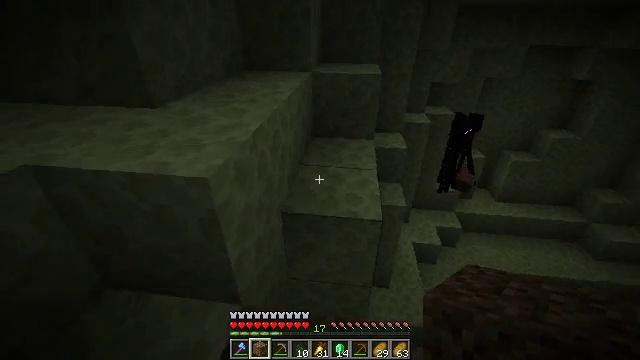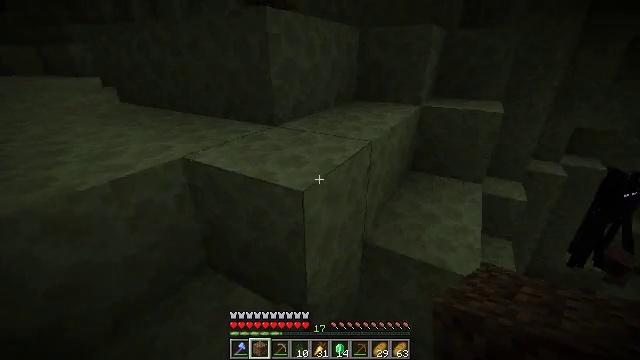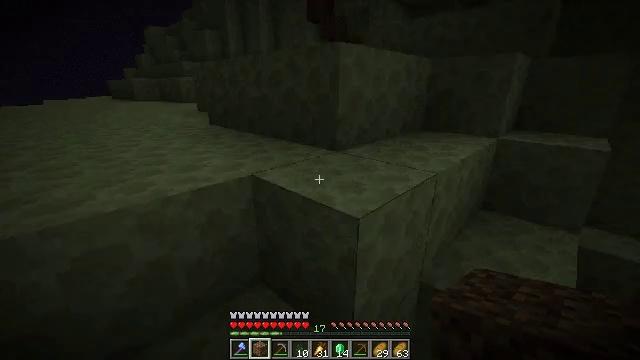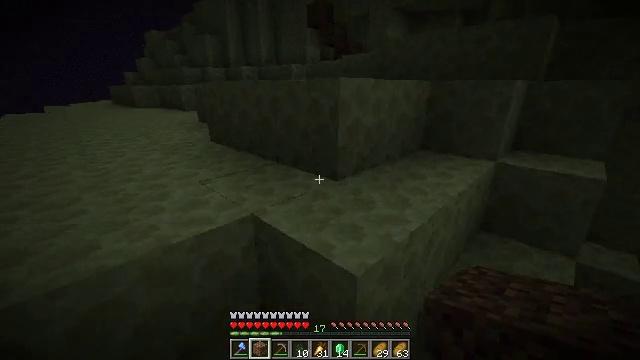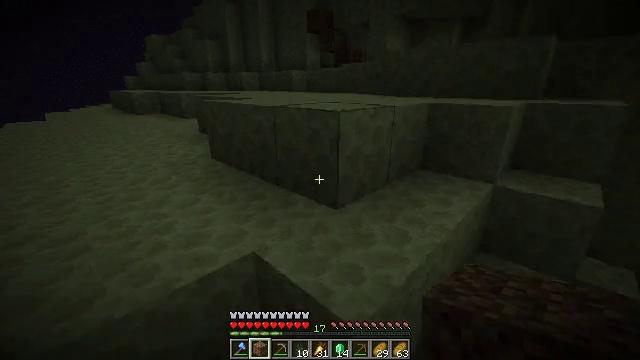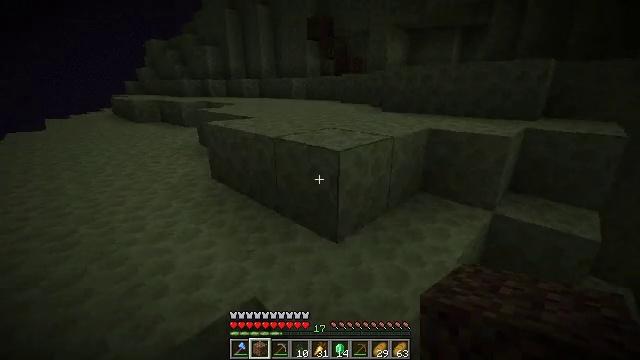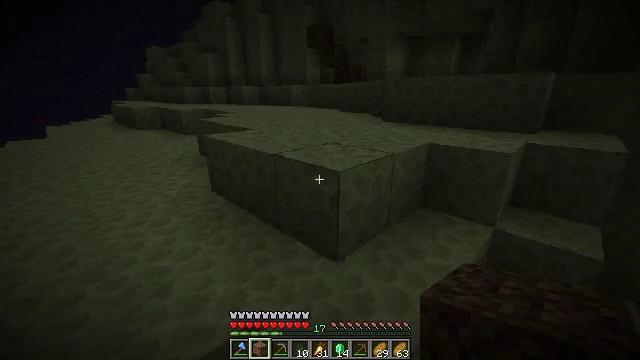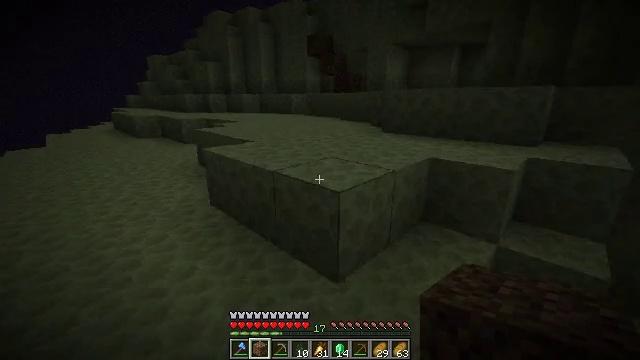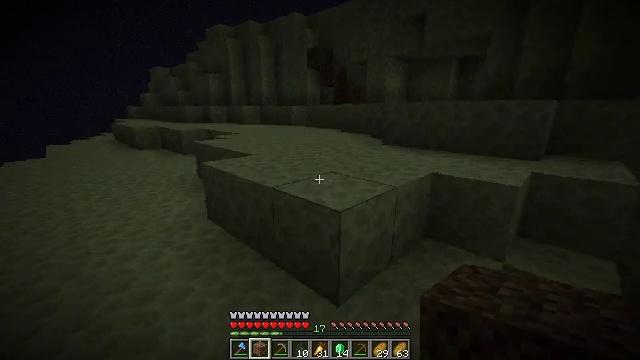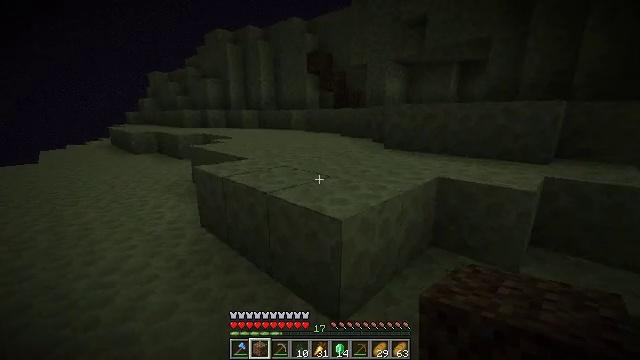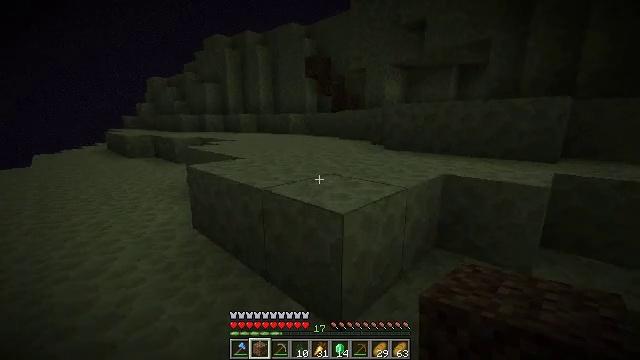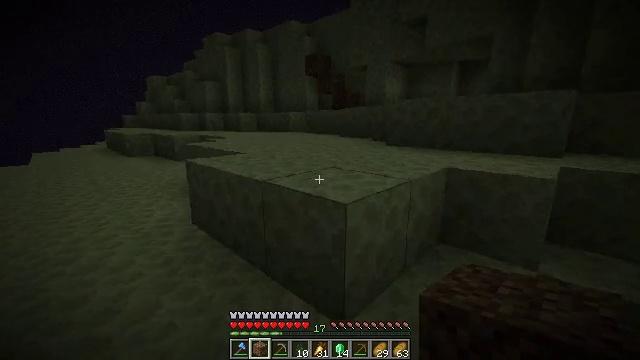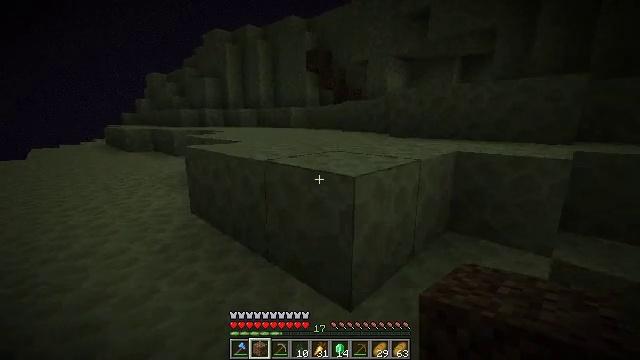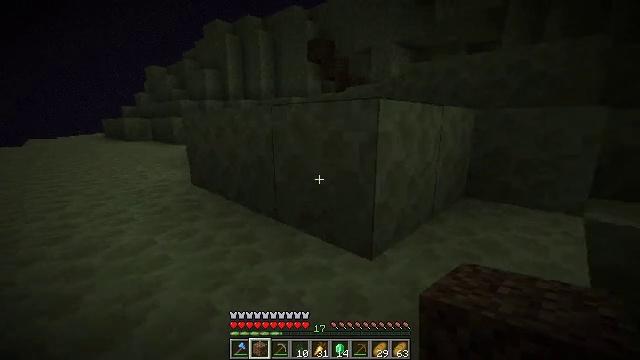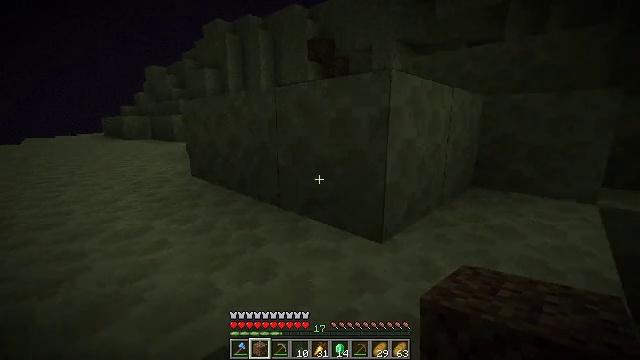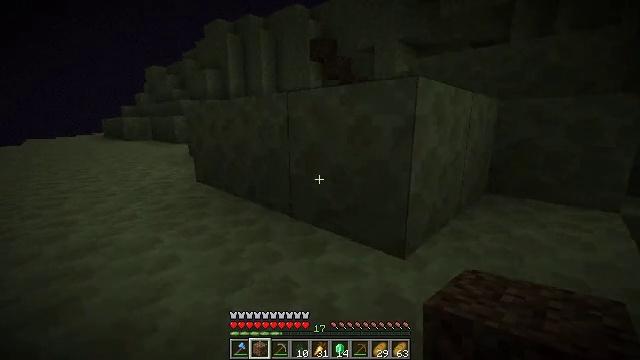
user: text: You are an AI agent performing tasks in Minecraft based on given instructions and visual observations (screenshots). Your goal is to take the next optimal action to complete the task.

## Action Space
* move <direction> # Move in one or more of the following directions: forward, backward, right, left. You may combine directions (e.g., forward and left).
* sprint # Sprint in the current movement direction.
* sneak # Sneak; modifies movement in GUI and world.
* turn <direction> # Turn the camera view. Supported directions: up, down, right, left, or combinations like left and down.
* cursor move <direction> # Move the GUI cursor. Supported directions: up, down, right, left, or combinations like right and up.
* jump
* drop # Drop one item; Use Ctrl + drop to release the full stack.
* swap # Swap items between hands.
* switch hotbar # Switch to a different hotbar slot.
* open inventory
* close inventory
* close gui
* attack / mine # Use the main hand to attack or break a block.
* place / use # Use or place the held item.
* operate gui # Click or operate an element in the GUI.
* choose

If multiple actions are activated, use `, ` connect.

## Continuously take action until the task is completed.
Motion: motion action
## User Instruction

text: Extract end stone with a pickaxe.
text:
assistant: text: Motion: turn left and up
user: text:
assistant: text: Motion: turn left and up
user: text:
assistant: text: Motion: move forward, jump
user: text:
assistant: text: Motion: move forward, jump
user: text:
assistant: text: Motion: move forward, jump
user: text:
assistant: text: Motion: move forward, jump
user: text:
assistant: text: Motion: move forward, turn up, jump
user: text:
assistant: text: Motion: move forward, turn up, jump
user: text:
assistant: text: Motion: move forward, turn up, jump
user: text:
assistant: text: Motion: move forward, turn up, jump
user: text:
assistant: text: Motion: move forward, jump
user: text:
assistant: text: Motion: move forward, jump
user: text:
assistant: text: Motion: move forward, jump
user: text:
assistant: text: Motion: move forward, jump
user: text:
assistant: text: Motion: move forward, jump
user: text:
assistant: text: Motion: move forward, jump, switch to hotbar 2
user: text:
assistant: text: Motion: move forward, jump, switch to hotbar 2
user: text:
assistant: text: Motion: move forward, jump, switch to hotbar 2
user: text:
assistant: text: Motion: move forward, jump, switch to hotbar 2
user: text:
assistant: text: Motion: move forward, turn right, jump
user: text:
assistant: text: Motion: move forward, turn right, jump
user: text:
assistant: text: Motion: move forward, turn right, jump
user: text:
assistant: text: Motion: move forward, turn right, jump
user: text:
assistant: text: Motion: move forward, sprint, turn right, jump
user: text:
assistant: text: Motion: move forward, sprint, jump
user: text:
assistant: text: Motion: move forward, sprint, jump
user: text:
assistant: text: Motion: move forward, sprint, jump
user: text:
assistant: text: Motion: move forward, sprint, jump
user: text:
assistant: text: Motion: move forward, sprint, jump
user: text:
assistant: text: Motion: move forward, jump